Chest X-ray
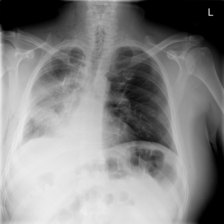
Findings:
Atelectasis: negative
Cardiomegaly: negative
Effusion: negative
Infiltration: negative
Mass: negative
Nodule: negative
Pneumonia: negative
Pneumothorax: negative
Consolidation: negative
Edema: negative
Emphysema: negative
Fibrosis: negative
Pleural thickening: negative
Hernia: negative